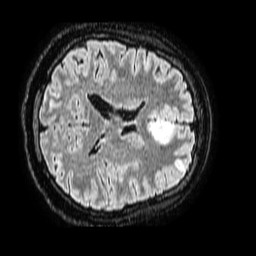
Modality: FLAIR
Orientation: axial
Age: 34
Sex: female
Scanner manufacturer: philips
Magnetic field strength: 1.5 T
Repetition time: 4.8 s
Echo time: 0.3 s